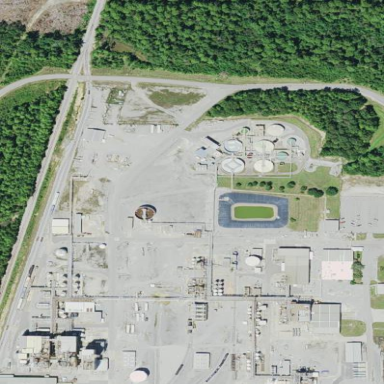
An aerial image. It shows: Industrial area with chemical works.